Question: I am trying to clone a template in a header using the <URL> without success.
Here is my markup
'''
var header = document.querySelector("header"),
$templateHeader = document.querySelector("[data-template=header]");
header.innerHTML = $templateHeader.innerHTML;
'''
'''
<header></header>
<!--templates-->
<template data-template=header>
<div class=container>
<menu class=row>
<li><a>Home</a></li>
<li><a>items</a></li>
<li><a>Reseller</a></li>
<li><a>Shop</a></li>
</menu>
</div>
</template>
'''
This works just fine
'''
header.innerHTML = $templateHeader.innerHTML;
'''
while this will not work
'''
var header = document.querySelector("header"),
$templateHeader = document.querySelector("[data-template=header]");
header.innerHTML = $templateHeader.cloneNode(true);
'''
'''
<header></header>
<!--templates-->
<template data-template=header>
<div class=container>
<menu class=row>
<li><a>Home</a></li>
<li><a>items</a></li>
<li><a>Reseller</a></li>
<li><a>Shop</a></li>
</menu>
</div>
</template>
'''
even this
'''
var header = document.querySelector("header"),
$templateHeader = document.querySelector("[data-template=header]");
header.appendChild($templateHeader.cloneNode(true));
'''
'''
<header></header>
<!--templates-->
<template data-template=header>
<div class=container>
<menu class=row>
<li><a>Home</a></li>
<li><a>items</a></li>
<li><a>Reseller</a></li>
<li><a>Shop</a></li>
</menu>
</div>
</template>
'''
when i console.log '$templateHeader.cloneNode(true)' this is what i get

Can anyone help me understanding what i am doing wrong here?
regards, Tambo
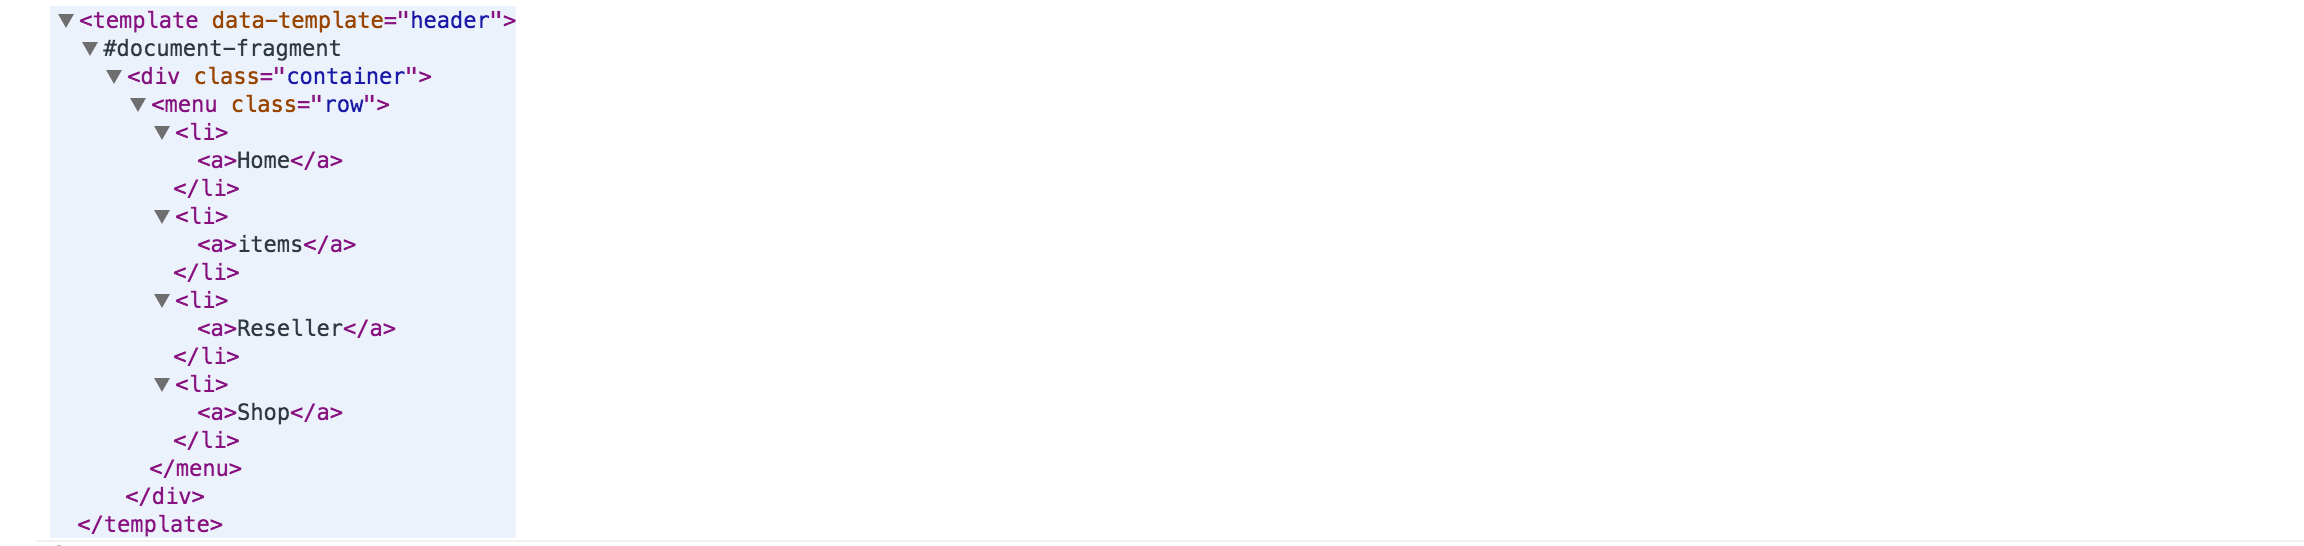
Answer: You have cloned the entire template and are trying to append the template to your header. You don't want to do that, you want to append the content of the template.
'''
var header = document.querySelector("header"),
$templateHeader = document.querySelector("[data-template=header]");
header.appendChild($templateHeader.content.cloneNode(true));
'''
'''
<header></header>
<!--templates-->
<template data-template=header>
<div class=container>
<menu class=row>
<li><a>Home</a></li>
<li><a>items</a></li>
<li><a>Reseller</a></li>
<li><a>Shop</a></li>
</menu>
</div>
</template>
'''
That said, in a number of samples I found online, I found 'importNode' used instead of 'cloneNode':
'''
var clone = document.importNode(t.content, true);
'''